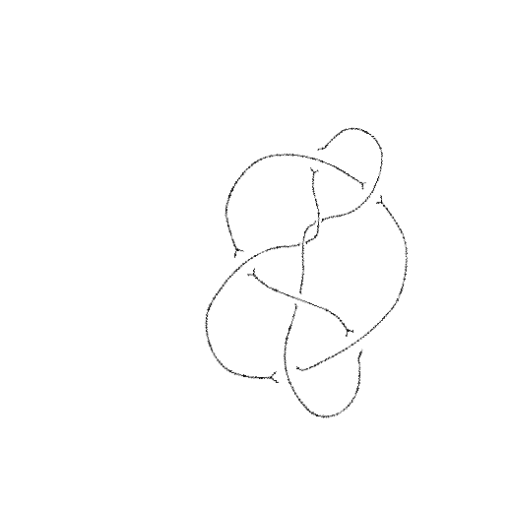
Crossing number: 8